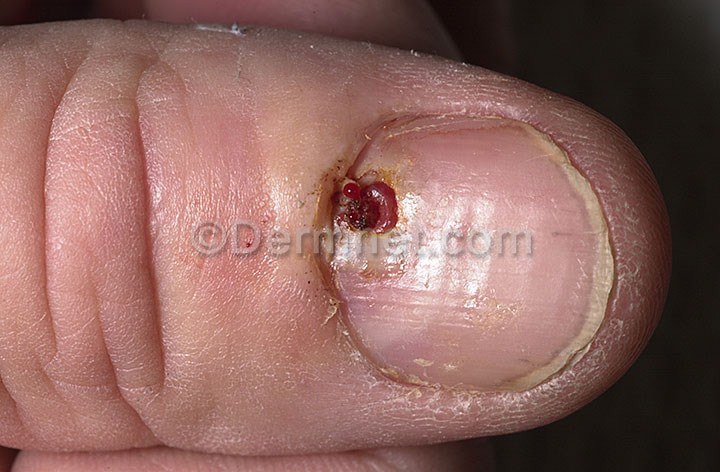
Disease: Vascular Tumors